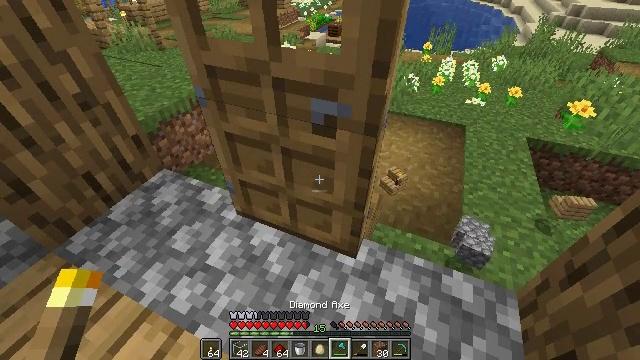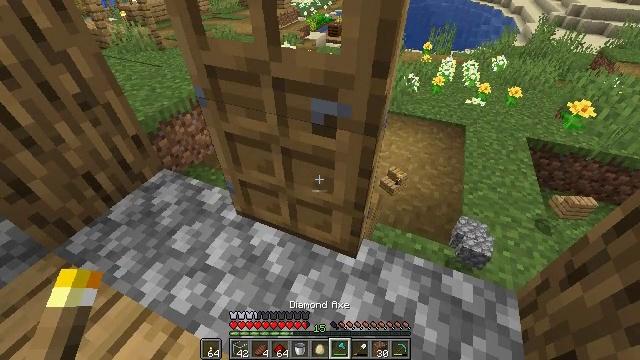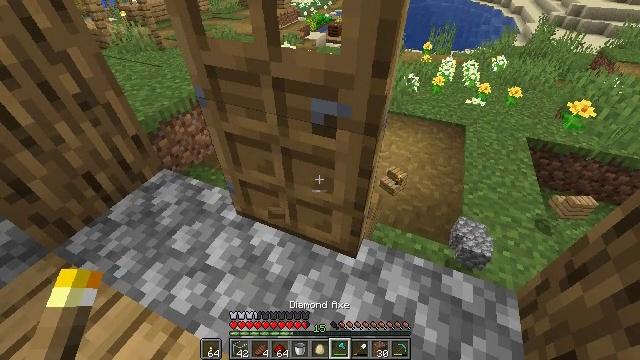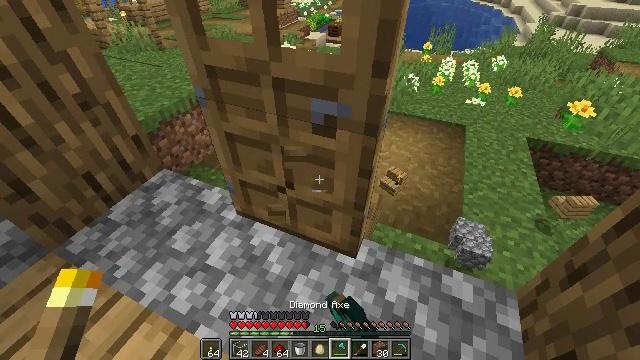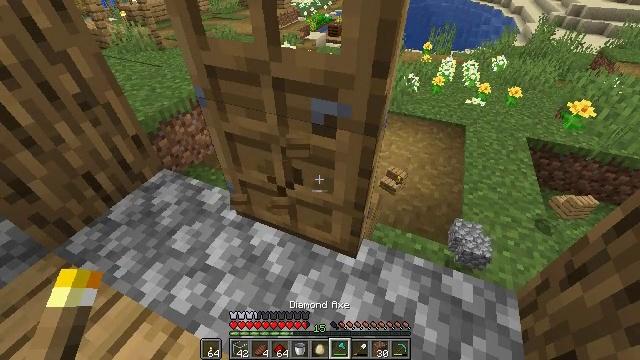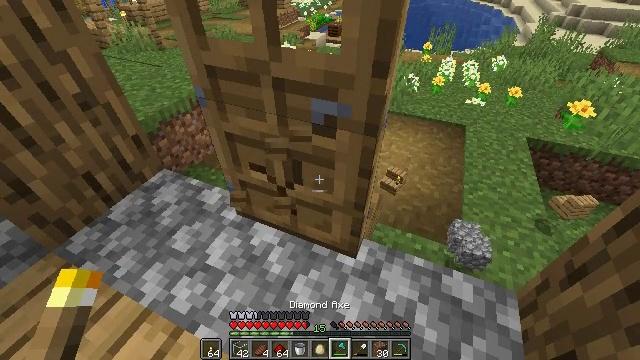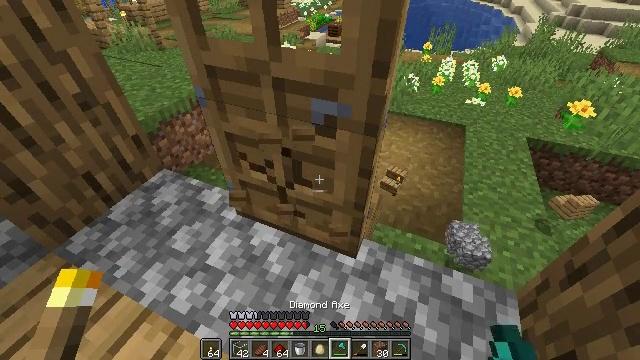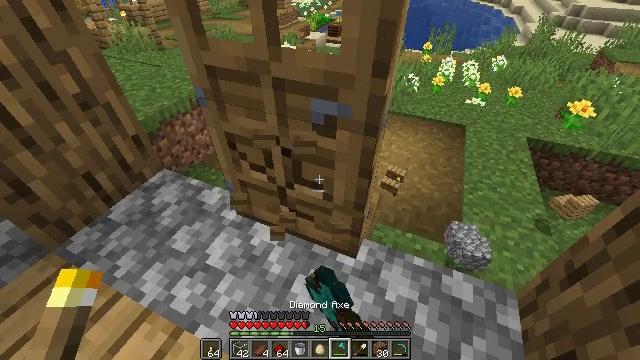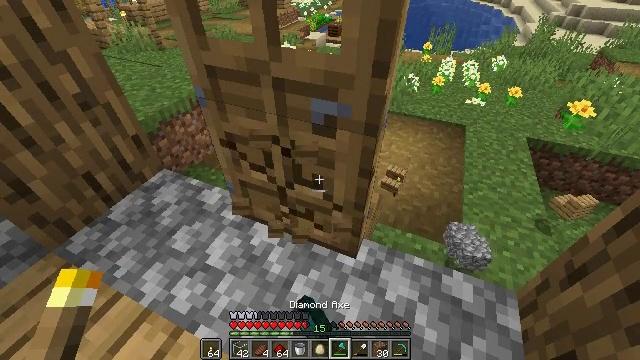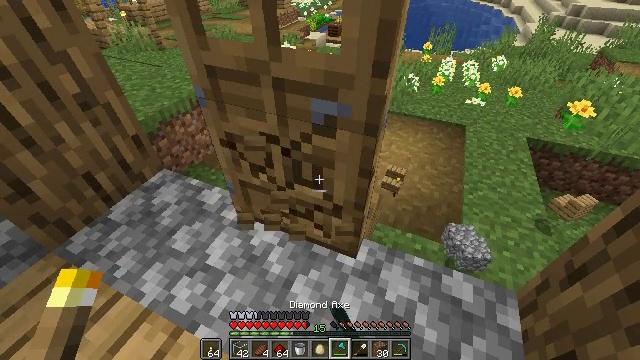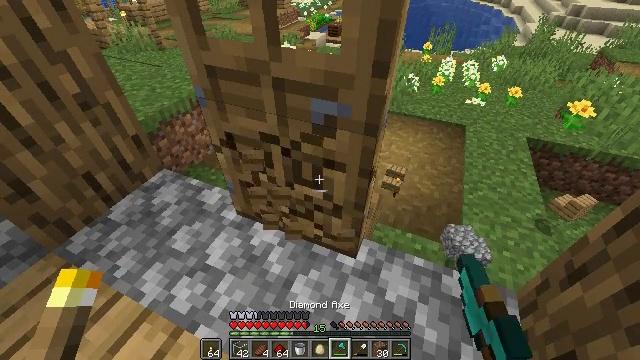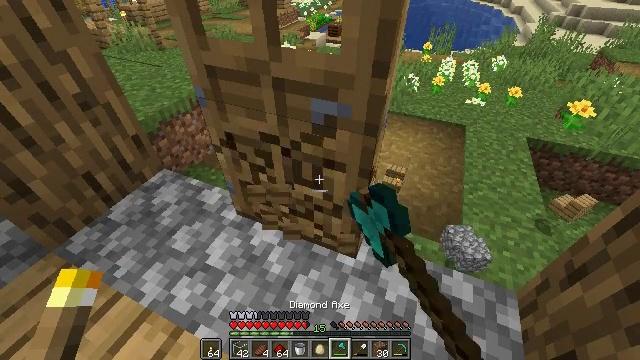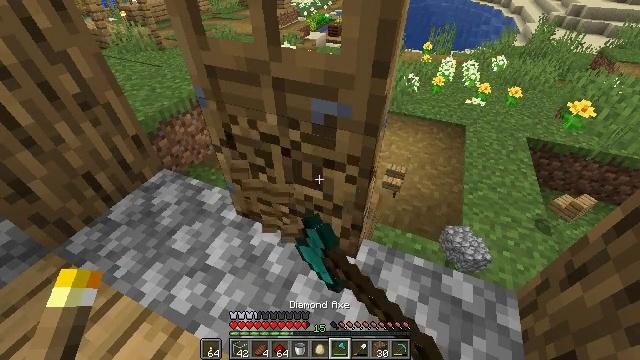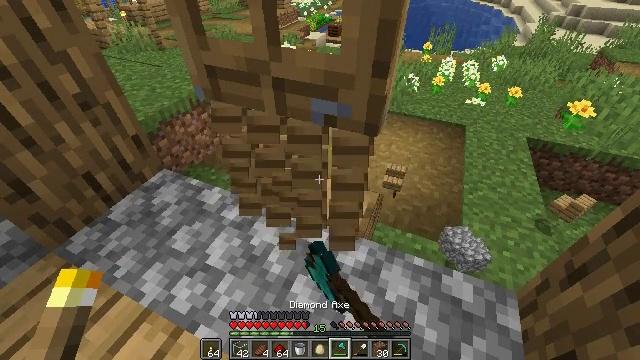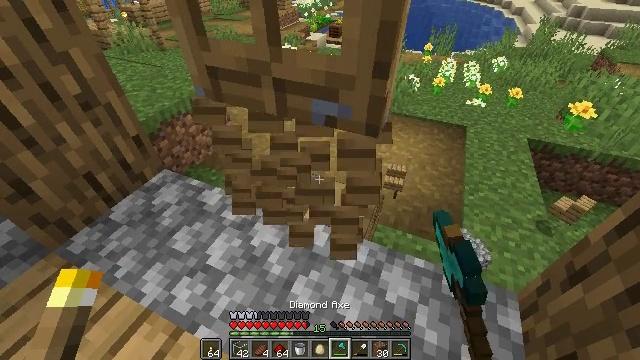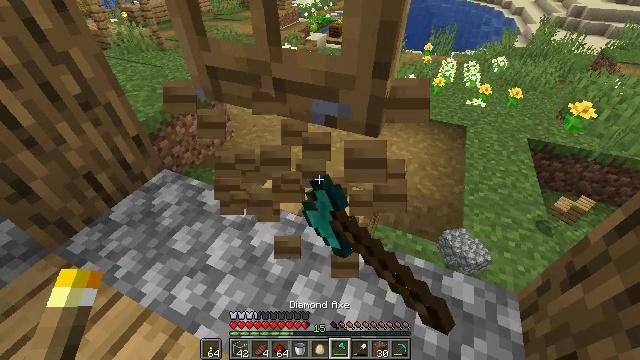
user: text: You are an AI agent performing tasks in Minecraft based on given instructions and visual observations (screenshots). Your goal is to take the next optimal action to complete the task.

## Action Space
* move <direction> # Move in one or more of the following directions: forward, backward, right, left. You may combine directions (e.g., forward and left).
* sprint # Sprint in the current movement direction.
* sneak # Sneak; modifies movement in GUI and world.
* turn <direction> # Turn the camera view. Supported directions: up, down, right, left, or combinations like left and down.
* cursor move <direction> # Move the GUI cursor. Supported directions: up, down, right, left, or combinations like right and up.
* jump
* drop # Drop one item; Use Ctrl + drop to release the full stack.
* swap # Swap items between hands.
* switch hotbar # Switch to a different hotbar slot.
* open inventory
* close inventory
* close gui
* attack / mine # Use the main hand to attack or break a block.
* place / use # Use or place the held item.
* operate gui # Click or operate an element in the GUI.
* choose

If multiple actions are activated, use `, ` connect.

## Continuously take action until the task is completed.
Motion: motion action
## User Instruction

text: Attack the oak door to gather it.
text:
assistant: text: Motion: no_op
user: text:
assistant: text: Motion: attack / mine
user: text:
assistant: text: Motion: attack / mine
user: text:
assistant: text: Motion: attack / mine
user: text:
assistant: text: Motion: attack / mine
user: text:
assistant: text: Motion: attack / mine
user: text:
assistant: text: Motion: attack / mine
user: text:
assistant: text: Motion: attack / mine
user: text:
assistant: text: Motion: attack / mine
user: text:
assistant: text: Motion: attack / mine
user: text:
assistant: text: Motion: attack / mine
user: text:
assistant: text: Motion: attack / mine
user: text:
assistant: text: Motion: attack / mine
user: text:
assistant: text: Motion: attack / mine
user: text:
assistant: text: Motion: attack / mine
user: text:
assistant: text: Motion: attack / mine
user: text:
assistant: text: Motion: attack / mine
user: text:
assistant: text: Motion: attack / mine